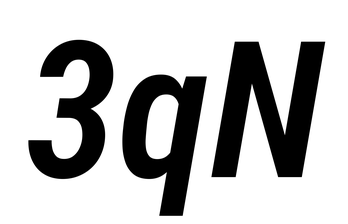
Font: Roboto-Italic_Condensed_SemiBold_Italic